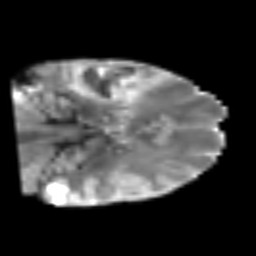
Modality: T2w
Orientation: coronal
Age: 49
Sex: male
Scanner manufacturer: siemens
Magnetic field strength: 3 T
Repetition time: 6.1 s
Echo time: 0.101 s